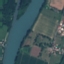
Label: River